Field crop: tomato
Growth stage: 1
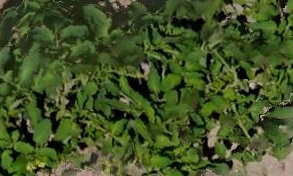
Species: tomato